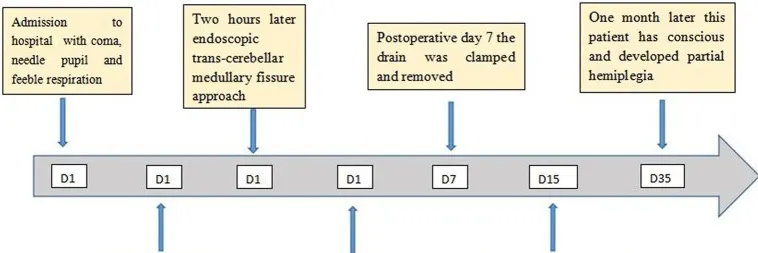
Timeline of the patient's disease progression. The timeline illustrates the different events during the patient's treatment and disease progression.
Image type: chart (chart)